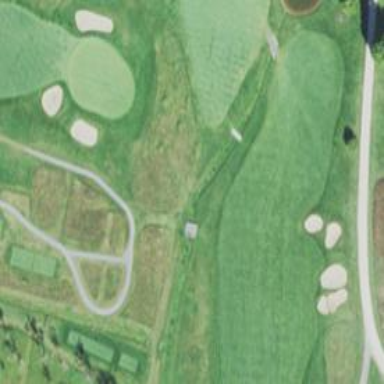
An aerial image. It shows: Service road used as golf cart path.